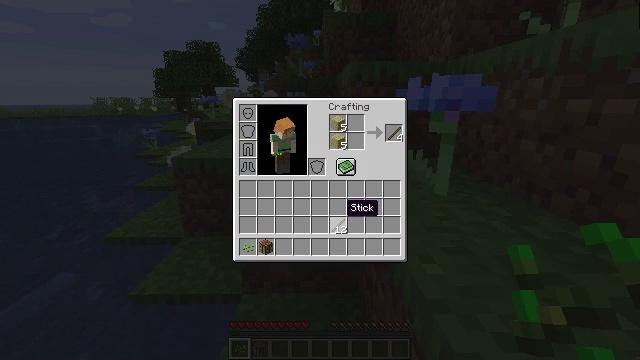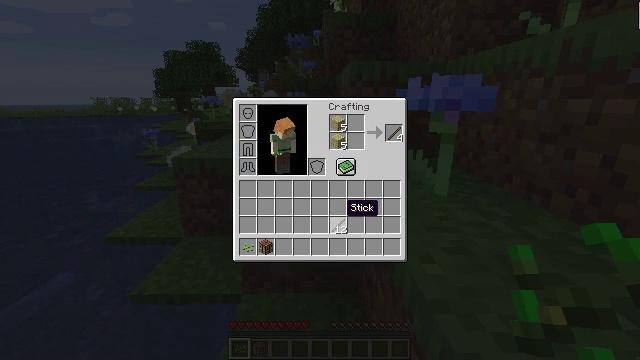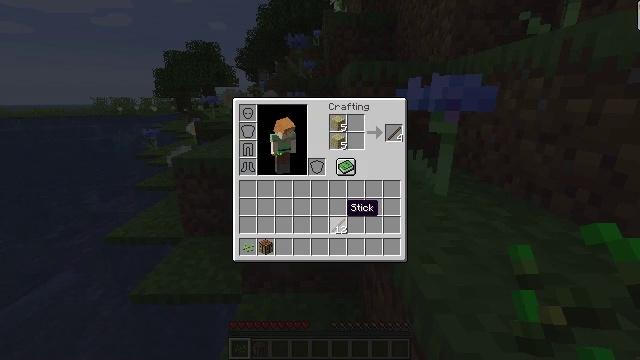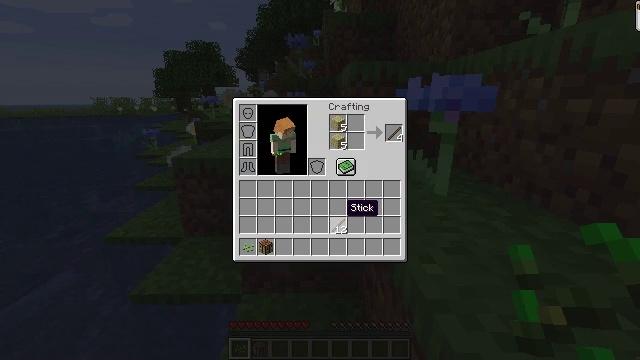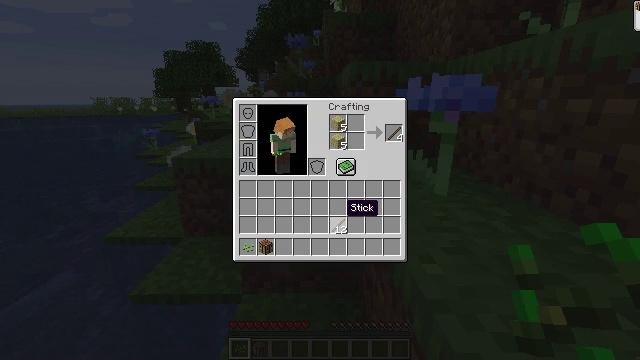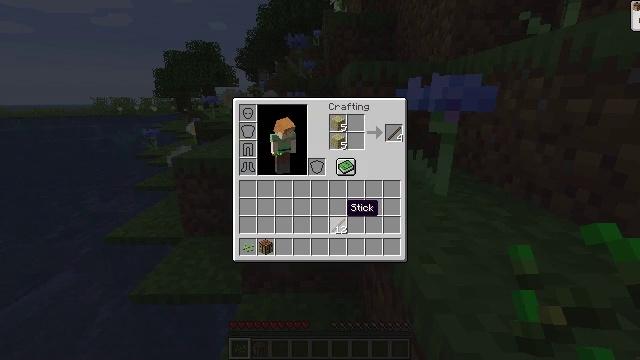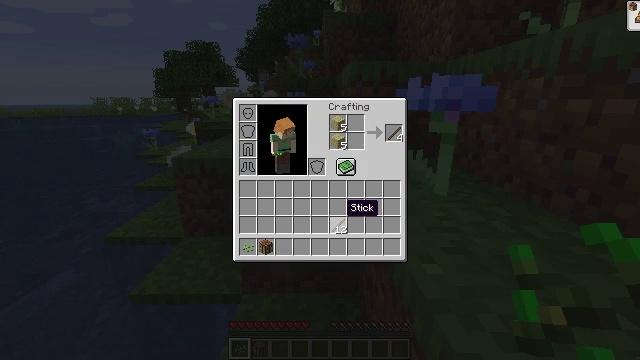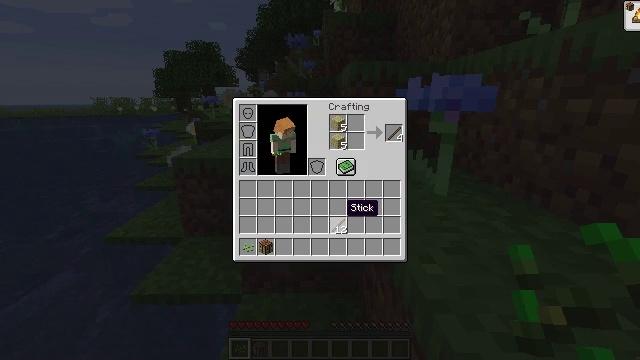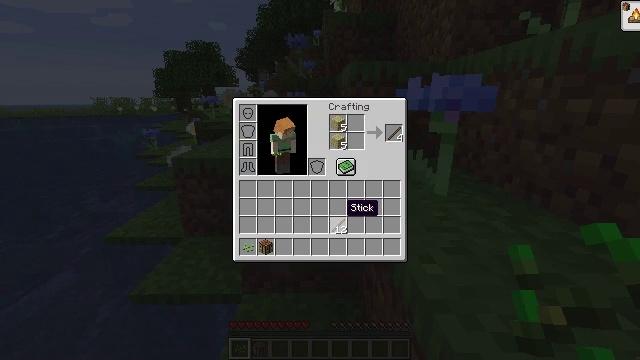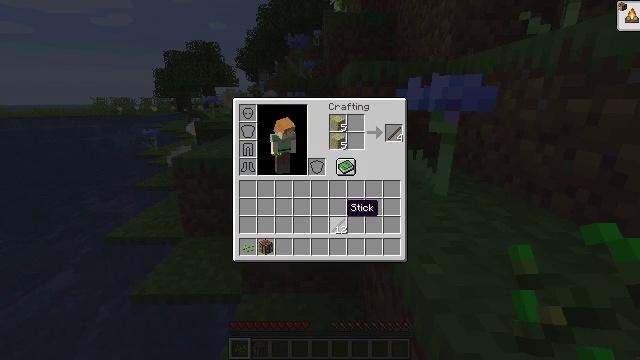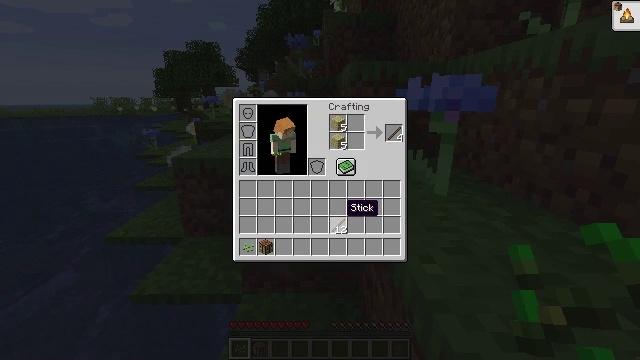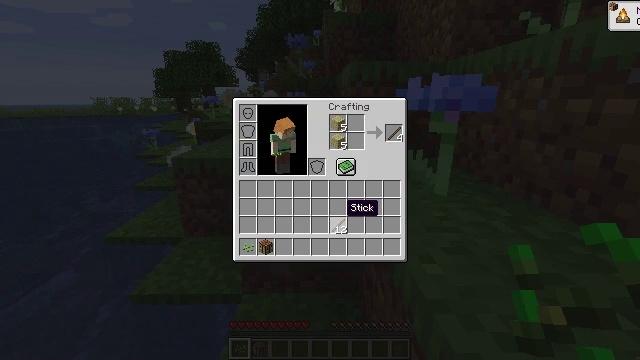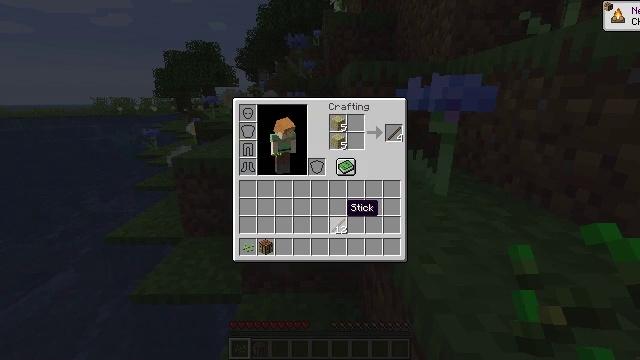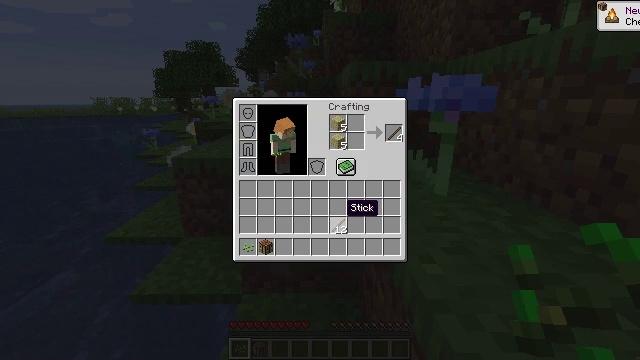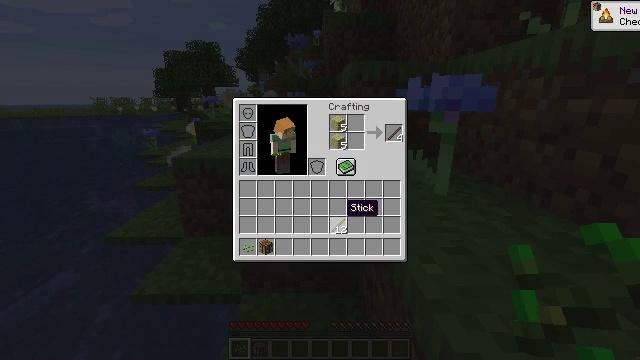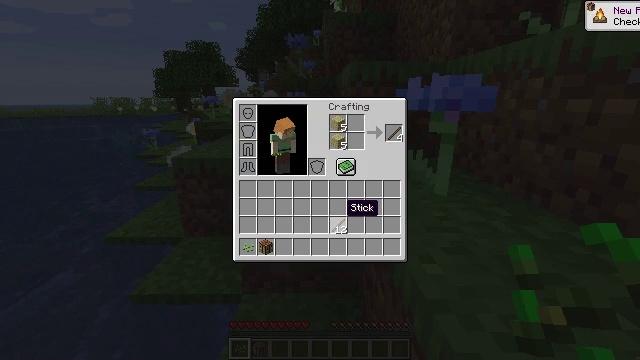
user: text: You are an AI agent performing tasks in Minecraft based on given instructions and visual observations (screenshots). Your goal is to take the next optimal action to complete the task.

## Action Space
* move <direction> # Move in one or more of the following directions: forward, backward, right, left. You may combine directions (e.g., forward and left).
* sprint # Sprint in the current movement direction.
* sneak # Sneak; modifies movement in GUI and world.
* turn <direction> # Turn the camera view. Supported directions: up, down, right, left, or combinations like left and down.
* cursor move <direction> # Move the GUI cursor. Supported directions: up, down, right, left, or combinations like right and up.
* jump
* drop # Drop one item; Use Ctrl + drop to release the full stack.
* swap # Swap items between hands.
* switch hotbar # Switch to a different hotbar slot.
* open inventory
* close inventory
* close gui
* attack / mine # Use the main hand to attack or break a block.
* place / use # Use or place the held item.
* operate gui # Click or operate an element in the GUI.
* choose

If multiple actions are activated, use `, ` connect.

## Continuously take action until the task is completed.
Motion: motion action
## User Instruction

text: Get sticks from combining two wooden planks.
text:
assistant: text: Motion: no_op
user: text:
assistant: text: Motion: no_op
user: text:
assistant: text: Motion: no_op
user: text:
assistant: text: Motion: no_op
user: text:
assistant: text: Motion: no_op
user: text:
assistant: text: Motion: no_op
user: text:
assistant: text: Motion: no_op
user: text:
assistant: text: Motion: no_op
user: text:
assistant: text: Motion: no_op
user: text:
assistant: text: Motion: no_op
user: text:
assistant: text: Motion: no_op
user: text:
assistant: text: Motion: no_op
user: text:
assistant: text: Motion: no_op
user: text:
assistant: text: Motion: no_op
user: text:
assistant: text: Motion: no_op
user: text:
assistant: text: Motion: no_op
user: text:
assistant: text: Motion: no_op
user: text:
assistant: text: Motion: no_op
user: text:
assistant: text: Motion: no_op
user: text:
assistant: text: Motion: no_op
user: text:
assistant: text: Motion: no_op
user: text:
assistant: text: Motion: no_op
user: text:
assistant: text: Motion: no_op
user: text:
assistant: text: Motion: no_op
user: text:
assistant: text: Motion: no_op
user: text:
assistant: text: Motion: no_op
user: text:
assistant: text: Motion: no_op
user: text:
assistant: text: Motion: no_op
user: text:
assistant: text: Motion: no_op
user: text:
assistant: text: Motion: no_op